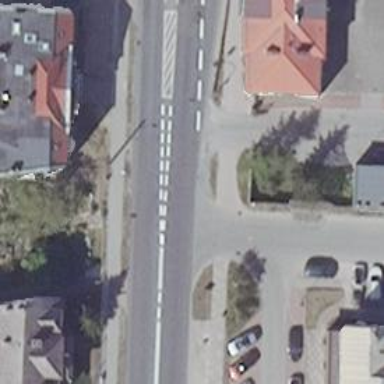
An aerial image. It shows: Asphalt road with sidewalks on both sides. The road is classified as primary highway.